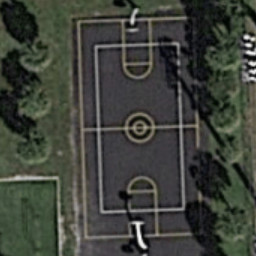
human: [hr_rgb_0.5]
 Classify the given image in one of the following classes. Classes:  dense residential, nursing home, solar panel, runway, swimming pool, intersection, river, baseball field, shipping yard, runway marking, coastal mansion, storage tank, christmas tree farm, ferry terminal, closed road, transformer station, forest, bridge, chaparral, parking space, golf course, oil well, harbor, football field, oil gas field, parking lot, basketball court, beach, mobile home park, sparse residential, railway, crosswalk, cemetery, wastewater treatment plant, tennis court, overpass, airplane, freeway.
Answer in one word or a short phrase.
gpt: basketball court